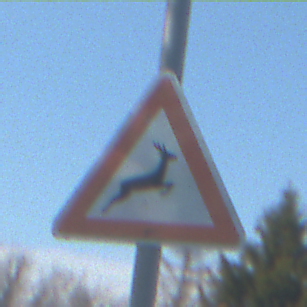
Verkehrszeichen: WildwechselLinks
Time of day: MorningAfternoon
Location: Outdoor (Nature)
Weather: PartlyCloudy
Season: NotSpecified
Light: Natural